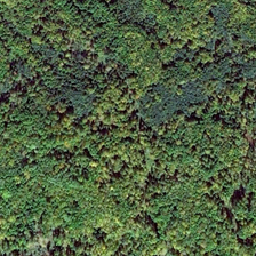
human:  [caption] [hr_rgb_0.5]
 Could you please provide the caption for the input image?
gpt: There are all kinds of plants in the forest

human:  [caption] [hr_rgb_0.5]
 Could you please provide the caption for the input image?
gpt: There are many plants in the forest.

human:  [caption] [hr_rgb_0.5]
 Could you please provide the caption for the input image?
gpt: There are all kinds of plants in the forest.

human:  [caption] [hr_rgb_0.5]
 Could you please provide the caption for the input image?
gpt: There are all kinds of plants in a forest at.

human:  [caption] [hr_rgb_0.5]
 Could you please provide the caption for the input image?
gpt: There are many plants in the forest.